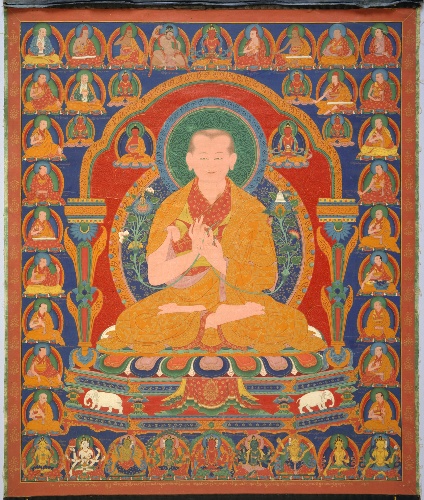
Date: 16th century
Object type: Tangka
Classification: Paintings
Medium: Distemper and gold on cloth
Culture: Tibet
Dimensions: Image: 31 x 26 1/4 in. (78.7 x 66.7 cm)
Mount: 49 1/2 x 28 in. (125.7 x 71.1 cm)
Department: Asian Art
Credit line: Seymour Fund, 1971
Accession year: 1971
Repository: Metropolitan Museum of Art, New York, NY
Tags: Elephants|Deities|Buddhism